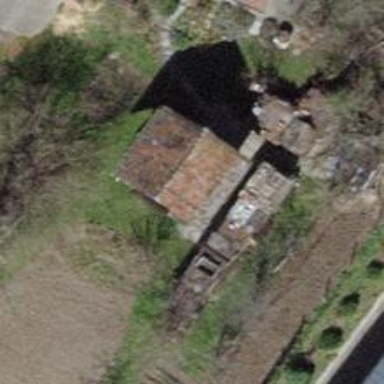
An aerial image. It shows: Shed building.